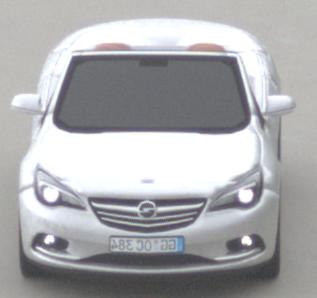
Make: Opel
Model: Cascada 1.4 Turbo
Detailed model: Cascada
Model produced from: 2013/03
Model produced until: 2015/01
Doors: 2
Color: white
Road condition: dry road
Daytime: midday
Contrast: low contrast